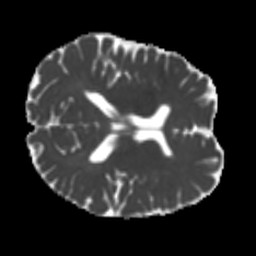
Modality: MD
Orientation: axial
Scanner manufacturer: siemens
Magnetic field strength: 3 T
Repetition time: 4 s
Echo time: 0.0594 s